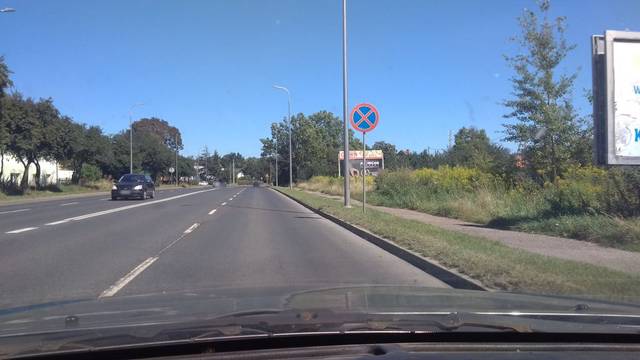
Region: Germany
Coordinates: 50.876, 15.703